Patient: sex F, age 38
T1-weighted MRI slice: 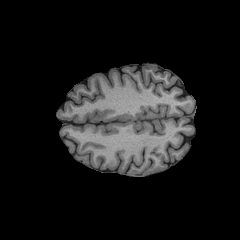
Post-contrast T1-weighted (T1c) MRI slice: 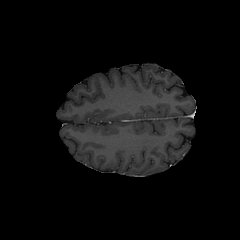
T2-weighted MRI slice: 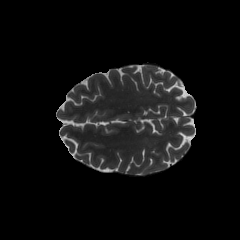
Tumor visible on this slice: no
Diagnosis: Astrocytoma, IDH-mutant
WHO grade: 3